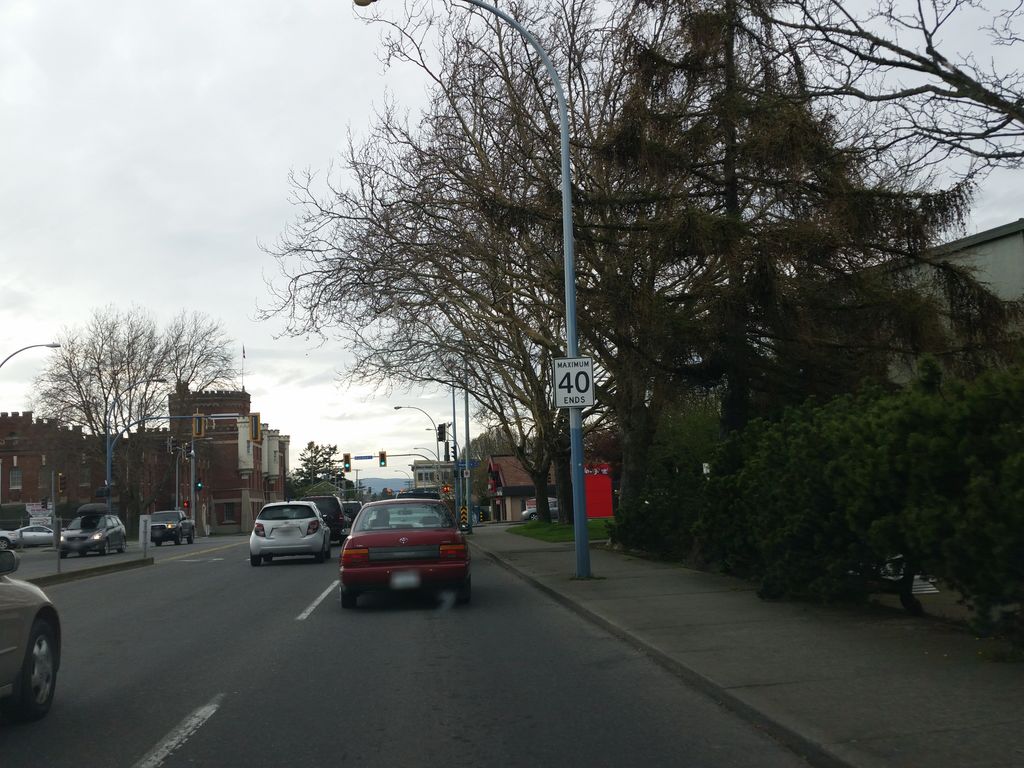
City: victoria